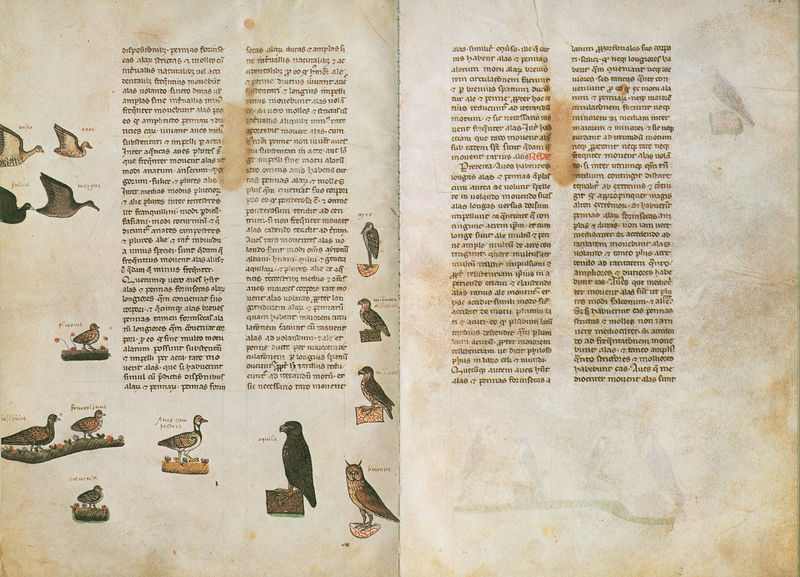
Titel: Falkenbuch Friedrichs des II.; De arte venandi cum avibus
Institution: Rom, Biblioteca Vaticana
Schlagwörter: falke, zeichnung, tiere, taube, natur, vögel, schrift, ente, enten, buch, gemalt, seite, illustration, pergament, mittelalter, rabe, eule, beschreibung, latein, naturstudie, naturkunde, wildgans, wildenten, bestiarium, mittelalterliche schrift, physiologus, buch der vögel, tierbuch